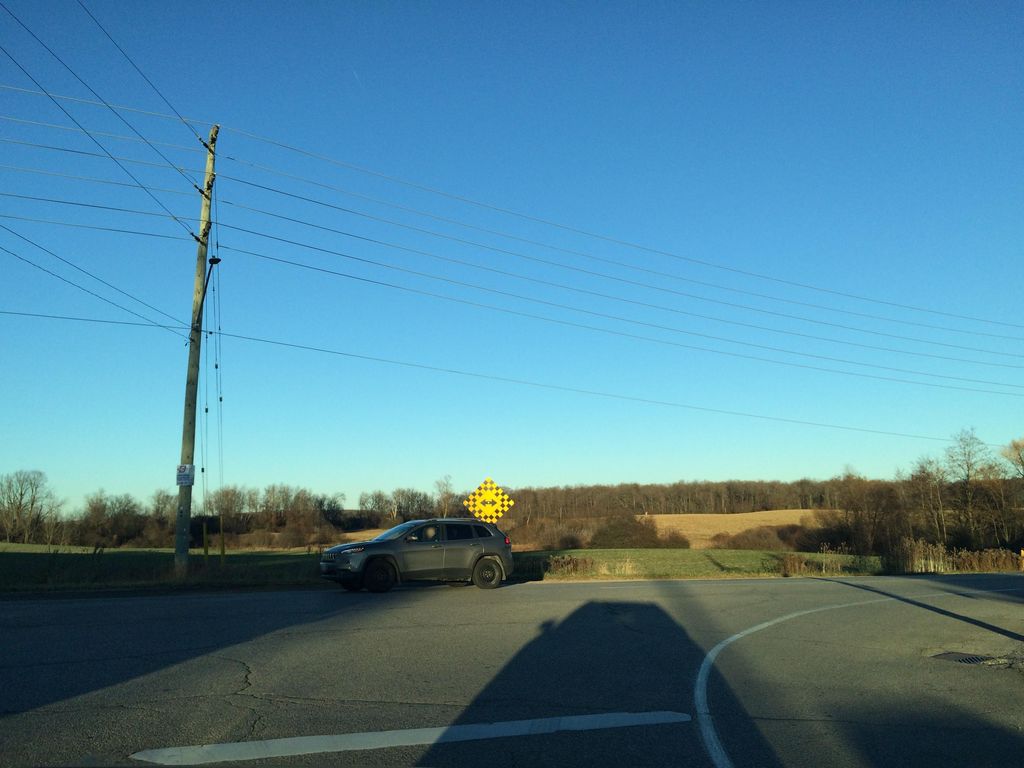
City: kitchener-waterloo